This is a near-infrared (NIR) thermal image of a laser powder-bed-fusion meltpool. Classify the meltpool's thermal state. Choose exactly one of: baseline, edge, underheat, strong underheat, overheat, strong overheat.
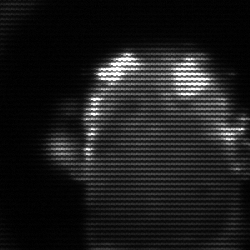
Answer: baseline